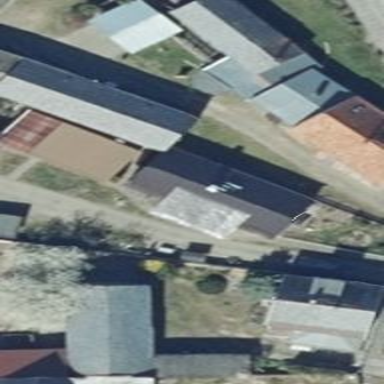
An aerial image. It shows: Flat-roofed house.